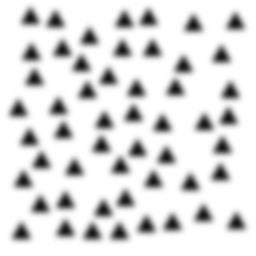
Squares: 0
Triangles: 52
Stars: 0
Total shapes: 52